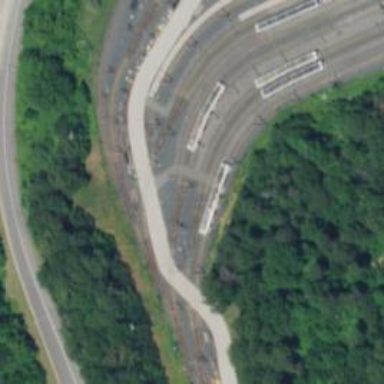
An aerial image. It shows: Light rail yard with electrified contact lines.